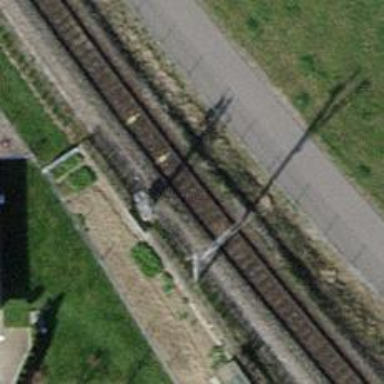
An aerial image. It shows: Railway signal.